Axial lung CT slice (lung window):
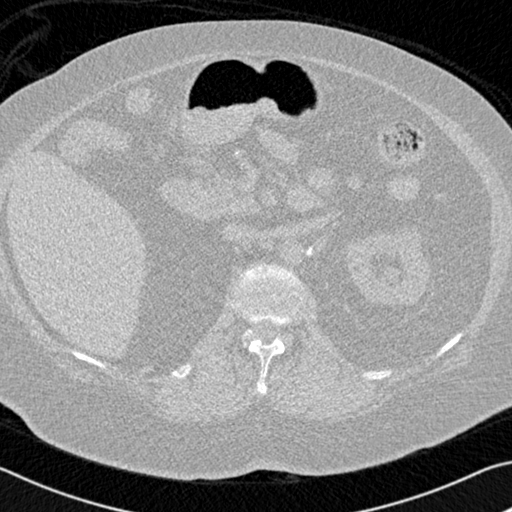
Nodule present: no